Question: I'm just starting Akka and I'm trying to understand the difference between actor pools and groups and when to use which. In the <URL> it briefly says that a group is not created by a router, so that means they don't have a master?
In the situation below, can you route messages directly from one worker group (or pool?) to another without sending it via the Master?

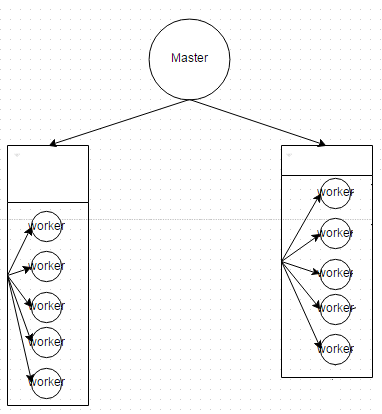
Answer: About the difference:
> Sometimes, rather than having the router actor create its routees, it
is desirable to create routees separately and provide them to the
router for its use. You can do this by passing an paths of the routees
to the router's configuration. Messages will be sent with
ActorSelection to these paths.
So the difference is that in case of "pool", your workers are created (and supervized) automatically by the pool. In case of "group" - you have to first create actors and then pass a list of paths (which will be used in 'ActorSelection') to these actors into the master:
'''
val router: ActorRef = // group's master, but not supervisor
context.actorOf(RoundRobinGroup(List("/user/workers/w1", "/user/workers/w2", "/user/workers/w3")).props(), "router4")
'''
So, both have a master actor ('router'), but in second case workers are created manually by another actor(s) - so this another actor supervise them by default (if they are not top-level, of course) and receiving lifecycle messages. As a result you have 3 kinds of actors here: master, supervisor(s), workers.
About the "direct" routing. Every group/pool has its own synthetic master actor, so when you sending a message to the group, it's always going to the master first. But, if you know the address of the group member (like "/user/workers/w1" in example above), nothing stops you from sending message directly to the worker.